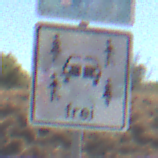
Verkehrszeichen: CarsharingfahrzeugeFrei
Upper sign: Parken
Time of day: Midday
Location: Outdoor (RoadRail)
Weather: Clear
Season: Summer
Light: Natural